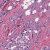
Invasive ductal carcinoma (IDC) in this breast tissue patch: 1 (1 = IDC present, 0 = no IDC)